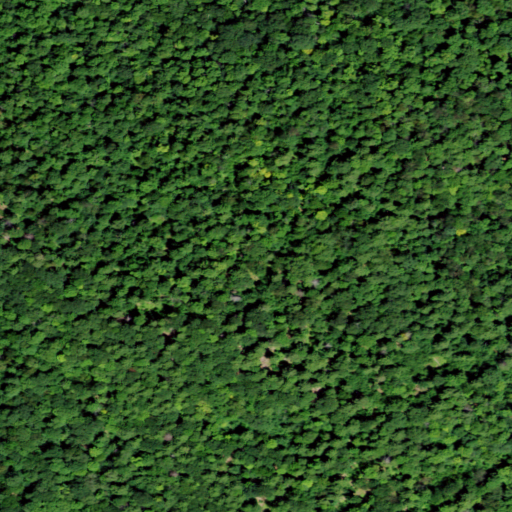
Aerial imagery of ridge(s) in New York named Hickory Ridge containing deciduous forest, evergreen forest, and mixed forest